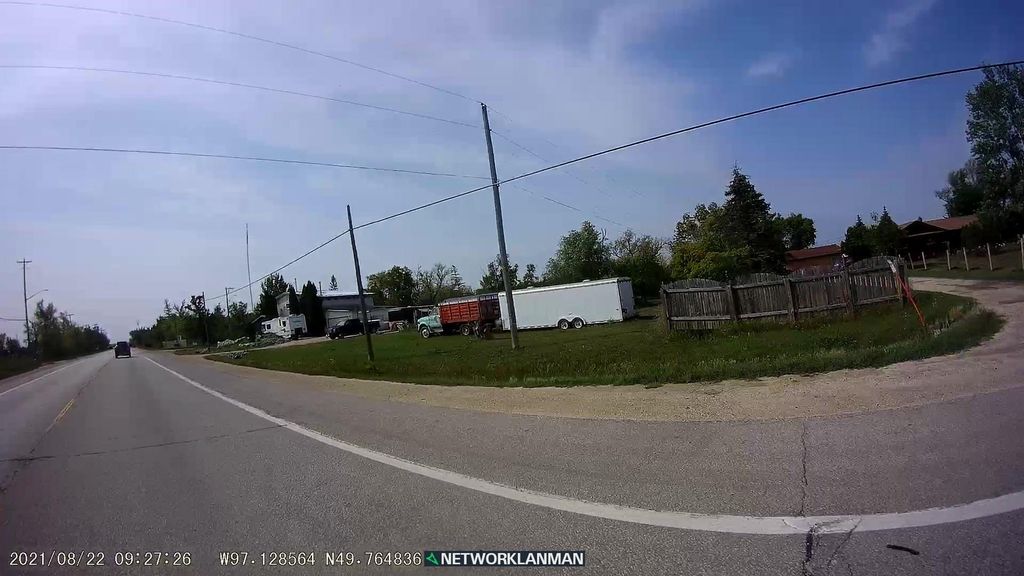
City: winnipeg